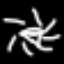
Label: diamond